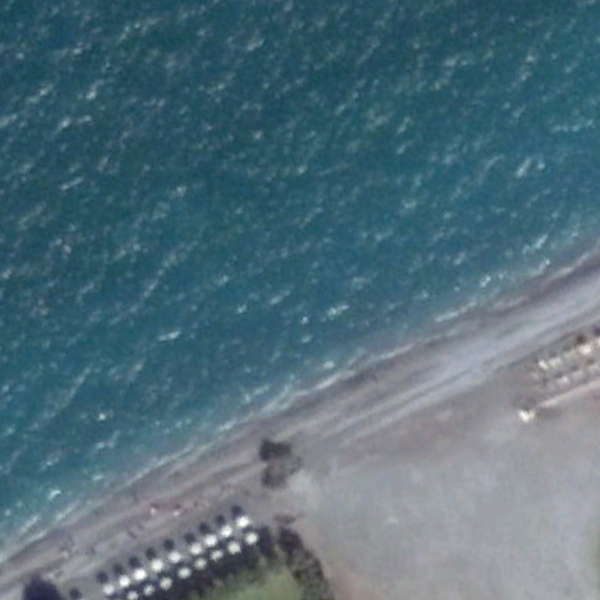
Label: Beach